Field crop: maize
Growth stage: 2
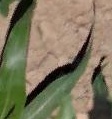
Species: maize